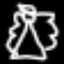
Label: angel